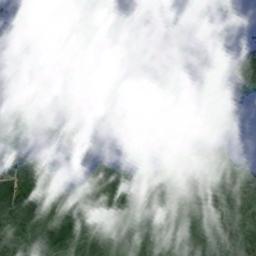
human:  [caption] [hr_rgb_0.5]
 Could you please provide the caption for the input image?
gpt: A large cloud of white clouds floated over the farmland .

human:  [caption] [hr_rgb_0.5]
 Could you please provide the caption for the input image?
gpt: The white cloud is above green land and blue sea .

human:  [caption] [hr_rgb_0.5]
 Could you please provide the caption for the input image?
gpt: Large group of white clouds on green land and blue sea .

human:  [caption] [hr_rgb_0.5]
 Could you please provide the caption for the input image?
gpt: The stratus clouds are located above the sea and the land covered by dense vegetation .

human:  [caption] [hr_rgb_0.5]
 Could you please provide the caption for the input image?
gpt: Thick white clouds over a sea shore .